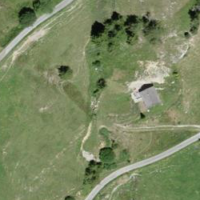
EUNIS habitat code: 23
Species observed at this site:
Pimpinella major
Astrantia major